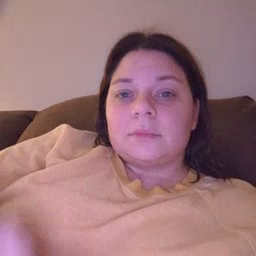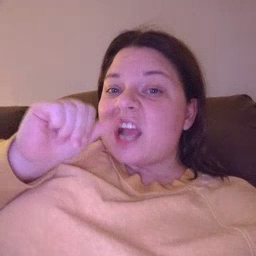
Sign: nuts